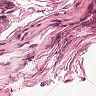
Metastatic tissue present: no